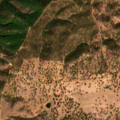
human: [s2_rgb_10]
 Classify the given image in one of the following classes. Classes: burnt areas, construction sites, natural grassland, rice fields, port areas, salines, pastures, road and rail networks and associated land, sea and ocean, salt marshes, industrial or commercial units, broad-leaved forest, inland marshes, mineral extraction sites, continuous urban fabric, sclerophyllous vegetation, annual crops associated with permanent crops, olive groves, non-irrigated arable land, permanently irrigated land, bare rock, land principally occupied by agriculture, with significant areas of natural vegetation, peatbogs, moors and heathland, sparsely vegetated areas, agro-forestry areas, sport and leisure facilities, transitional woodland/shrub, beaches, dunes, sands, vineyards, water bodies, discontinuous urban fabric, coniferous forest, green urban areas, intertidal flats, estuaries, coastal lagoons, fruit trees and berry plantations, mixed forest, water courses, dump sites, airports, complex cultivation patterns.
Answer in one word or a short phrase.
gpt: agro-forestry areas, broad-leaved forest, coniferous forest, transitional woodland/shrub